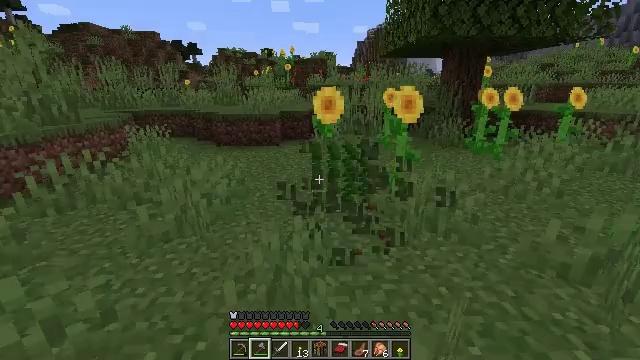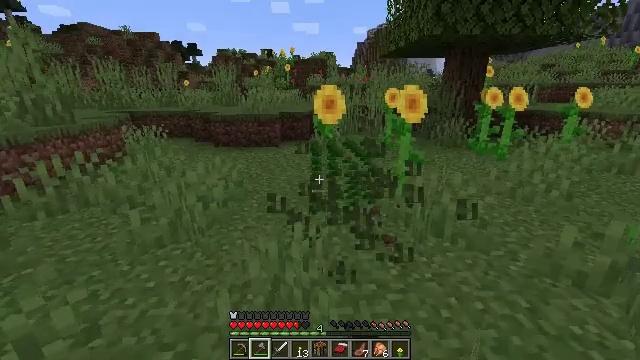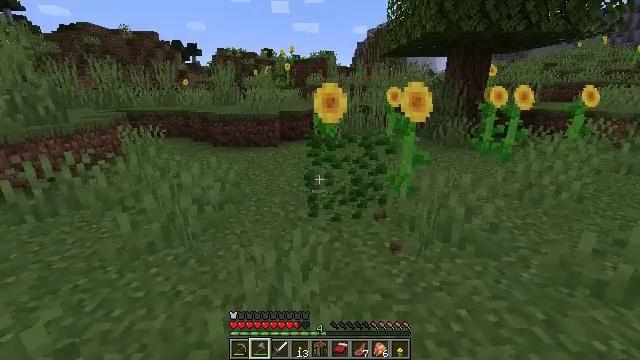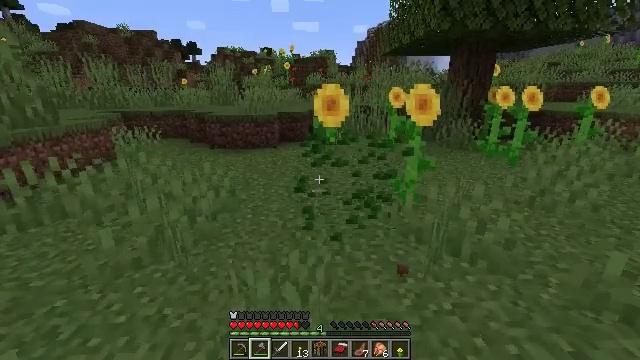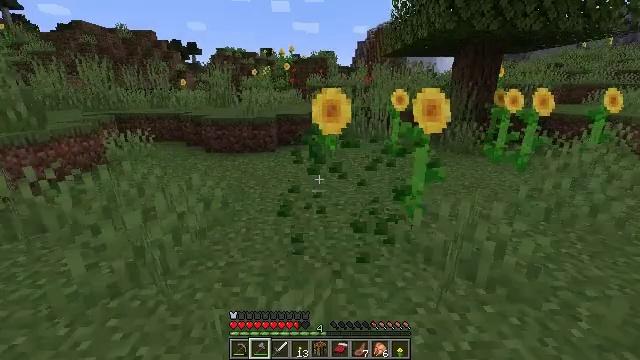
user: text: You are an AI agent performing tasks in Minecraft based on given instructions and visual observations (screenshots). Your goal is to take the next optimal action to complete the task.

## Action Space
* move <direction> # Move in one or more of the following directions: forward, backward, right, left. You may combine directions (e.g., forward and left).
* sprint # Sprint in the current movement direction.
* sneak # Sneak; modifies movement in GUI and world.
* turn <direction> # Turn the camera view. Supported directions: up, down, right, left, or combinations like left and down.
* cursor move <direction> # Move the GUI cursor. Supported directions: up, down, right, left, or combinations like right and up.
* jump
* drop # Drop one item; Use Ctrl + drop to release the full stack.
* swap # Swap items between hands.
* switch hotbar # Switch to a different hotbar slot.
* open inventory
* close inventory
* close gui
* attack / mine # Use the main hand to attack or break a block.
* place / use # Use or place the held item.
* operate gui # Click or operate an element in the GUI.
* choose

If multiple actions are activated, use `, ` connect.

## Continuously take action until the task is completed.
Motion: motion action
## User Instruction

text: Mine the sunflower from the ground.
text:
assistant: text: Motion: move forward, attack / mine
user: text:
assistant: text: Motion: move forward, attack / mine
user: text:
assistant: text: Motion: move forward, attack / mine
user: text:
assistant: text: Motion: move forward
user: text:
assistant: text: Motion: attack / mine